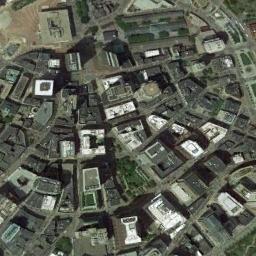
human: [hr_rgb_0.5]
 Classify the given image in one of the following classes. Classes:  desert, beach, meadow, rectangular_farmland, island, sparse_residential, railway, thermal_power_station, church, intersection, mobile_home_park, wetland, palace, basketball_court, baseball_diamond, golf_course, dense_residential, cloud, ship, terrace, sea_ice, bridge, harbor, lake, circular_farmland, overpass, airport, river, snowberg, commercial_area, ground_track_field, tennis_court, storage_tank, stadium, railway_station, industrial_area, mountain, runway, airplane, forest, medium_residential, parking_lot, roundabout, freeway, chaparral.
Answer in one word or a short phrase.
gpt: commercial_area